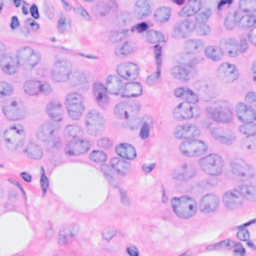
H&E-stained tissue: Breast